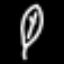
Label: leaf